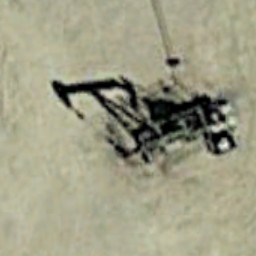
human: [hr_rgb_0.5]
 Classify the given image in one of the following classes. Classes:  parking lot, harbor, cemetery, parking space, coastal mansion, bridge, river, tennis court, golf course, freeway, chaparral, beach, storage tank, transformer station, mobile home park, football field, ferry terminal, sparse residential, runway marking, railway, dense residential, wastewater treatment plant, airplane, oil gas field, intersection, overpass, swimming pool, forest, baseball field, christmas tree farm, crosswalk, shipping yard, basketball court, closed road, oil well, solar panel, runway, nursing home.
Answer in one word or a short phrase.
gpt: oil well